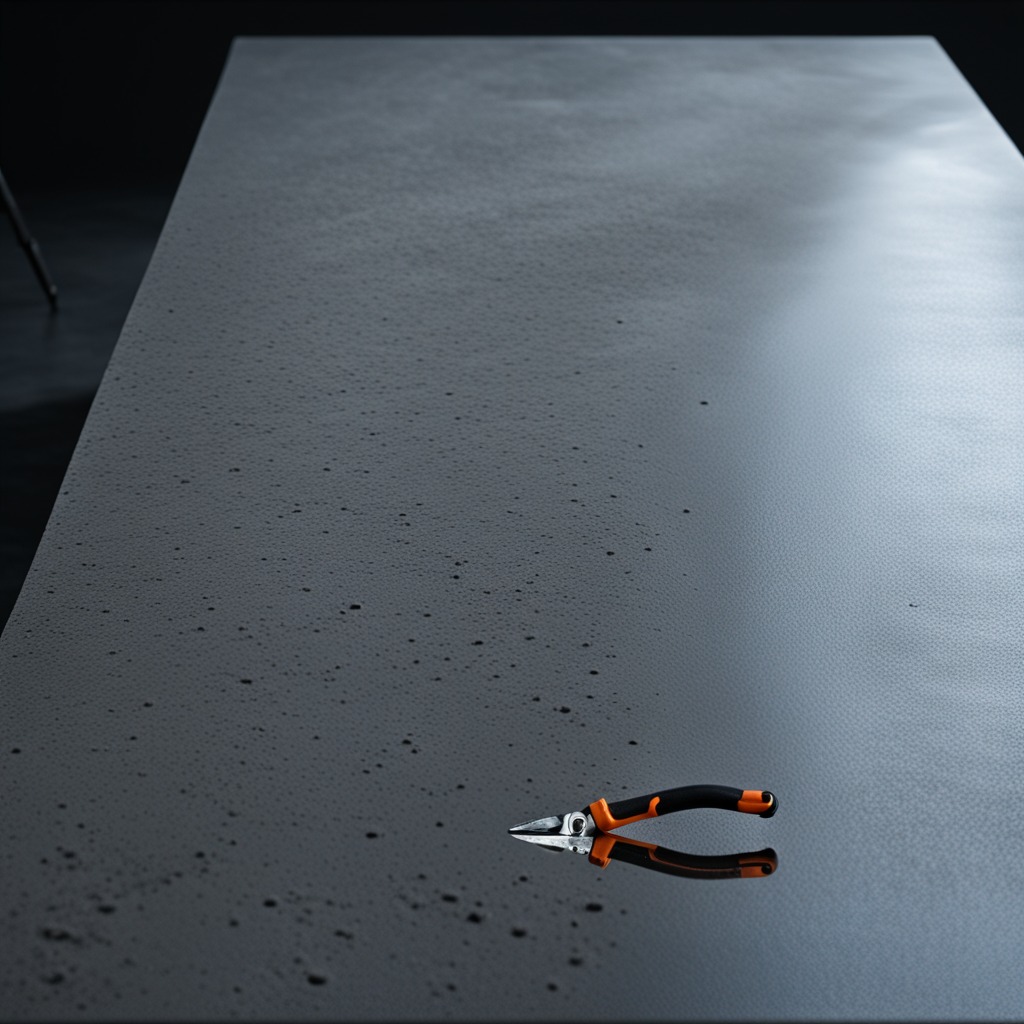
A plier lying on a clean granite table inside a workshop at night dim ambient light soft shadows worn but